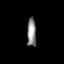
Tissue: prostate
Cell type: T cells
Senescence score: 0.3581
Nuclear area (px): 249
Mean DAPI intensity: 142.084